Current action and preconditions to check: trajectory_clear

Your task: For each precondition in the list above, predict whether it will hold at this action.

Consider the current scene as observed from the mobile robot's camera, and analyze the predicted future states of all dynamic agents (e.g., people, animals, vehicles, or any moving entities) within the NEXT SECOND.

IMPORTANT: Only answer "very likely" if you are absolutely certain—based on strong, clear evidence—that a dynamic agent will violate the precondition in the predicted future state. Do NOT answer "very likely" for unlikely, ambiguous, or low-probability risks.

Ask yourself for each precondition: Is there a high probability, with clear and convincing evidence, that the predicted future states of any dynamic agent will interfere with the predicted future state of the currently executing action within the NEXT SECOND, causing that precondition to fail?

Assess the risk level based on these predictions. Use "likely" or "very likely" if motions create a clear risk of interference.

Use "neutral" or "improbable" if agents are nearby but their predicted paths are clearly diverging or non-conflicting.

Failure Risk Categories: "very improbable", "improbable", "neutral", "likely", "very likely"

Answer Format: Output ONLY the probability_of_failure value from these categories: "very improbable", "improbable", "neutral", "likely", "very likely"

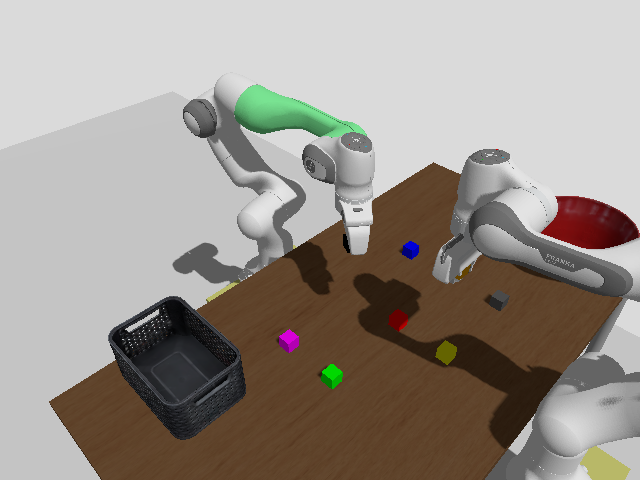

Answer: improbable